Field crop: maize
Growth stage: 2
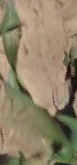
Species: maize